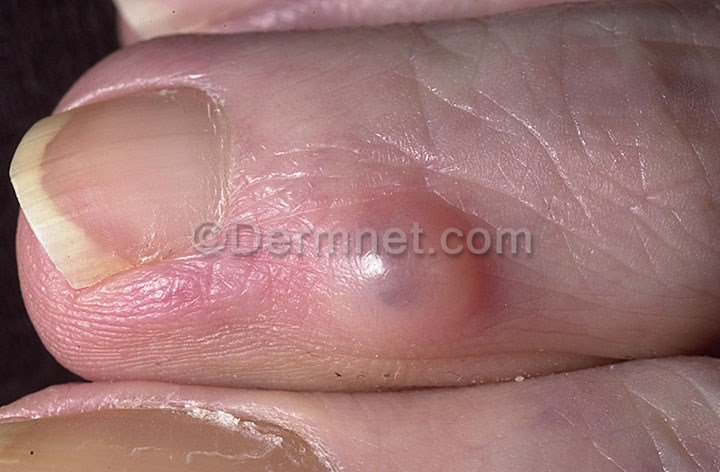
Disease: Nail Fungus and other Nail Disease